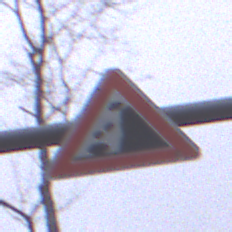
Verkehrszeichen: SteinschlagRechts
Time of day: Midday
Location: Outdoor (Nature)
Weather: Overcast
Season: Autumn
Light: Natural